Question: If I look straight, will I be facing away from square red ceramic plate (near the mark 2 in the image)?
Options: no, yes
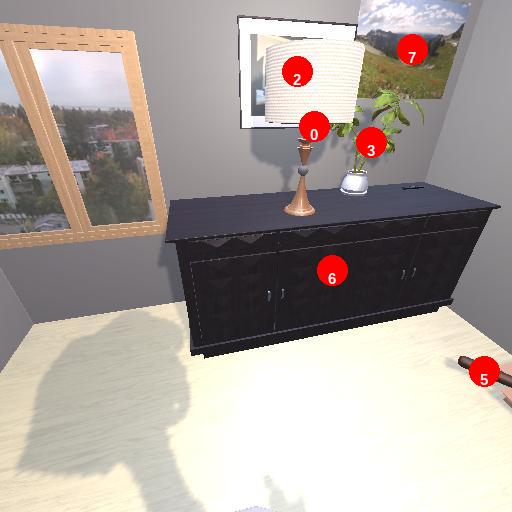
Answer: no